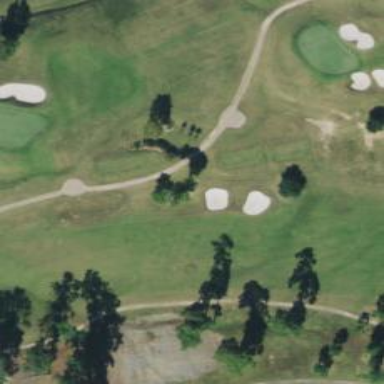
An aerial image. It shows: View of golf hole.